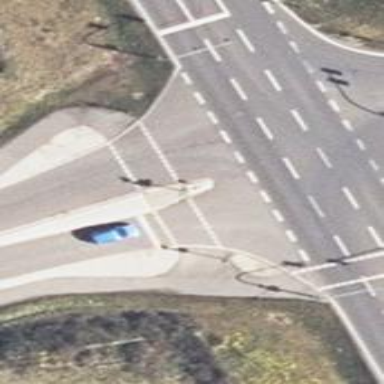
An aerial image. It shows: Road crossing with traffic signals.